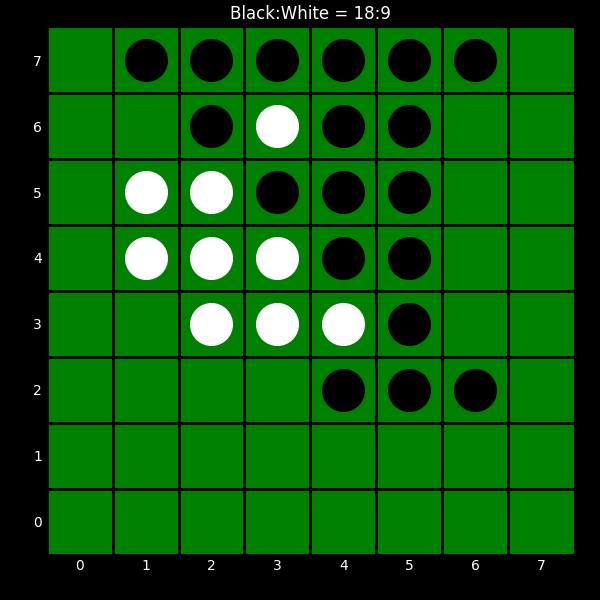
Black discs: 18
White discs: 9